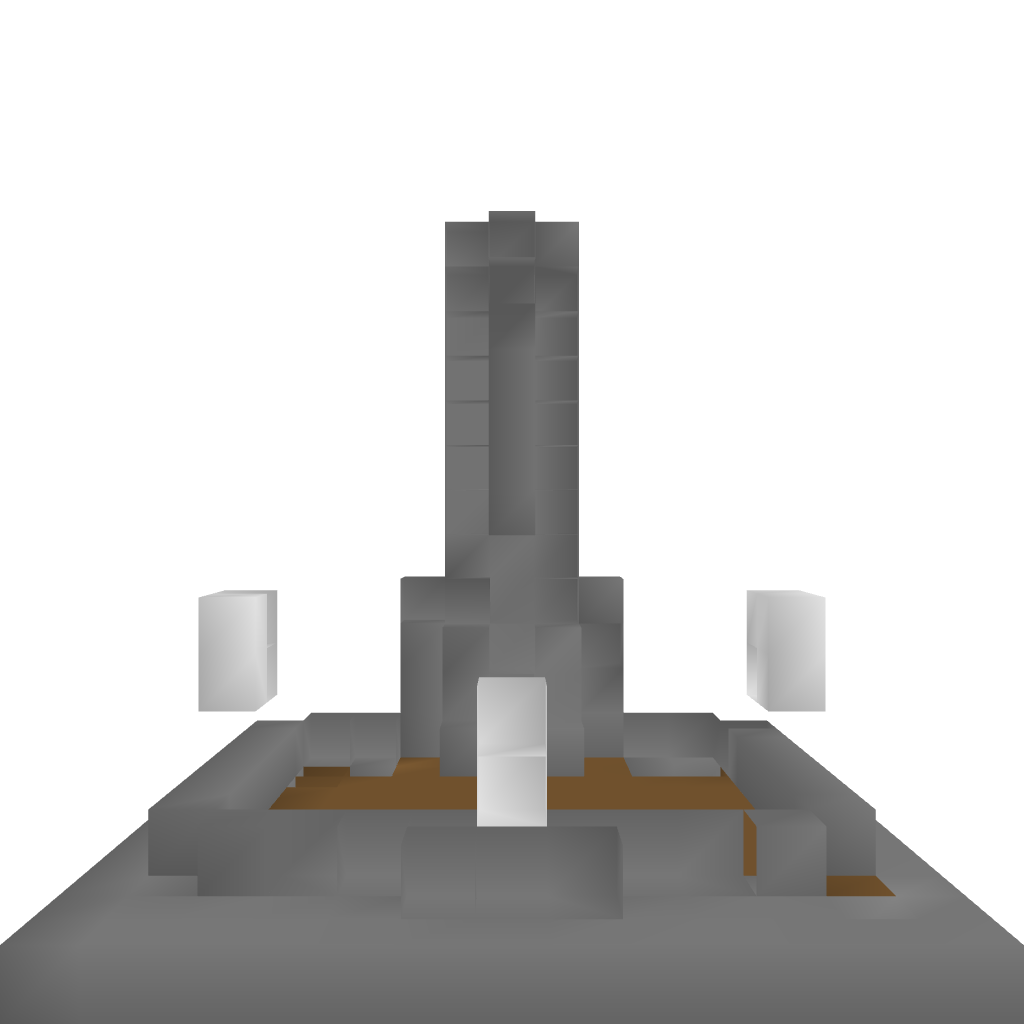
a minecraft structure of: Small Modern House bad low quality